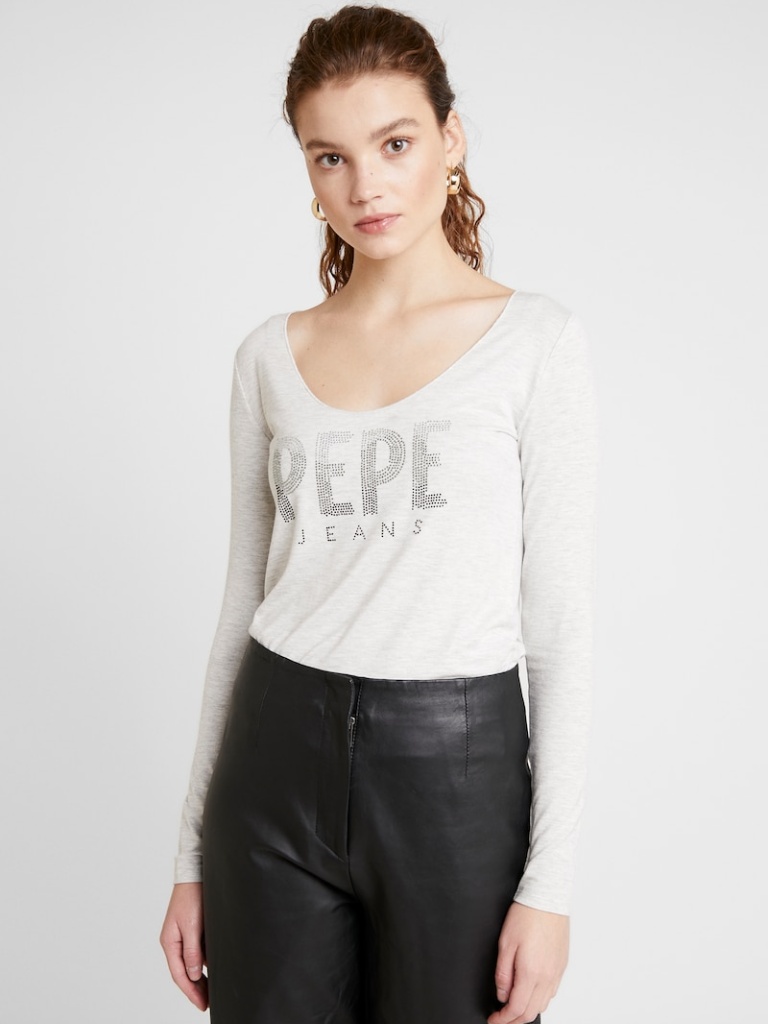
cotton tight a long-sleeved with the sleeves down hip length Fully Tucked in scoop t-shirt